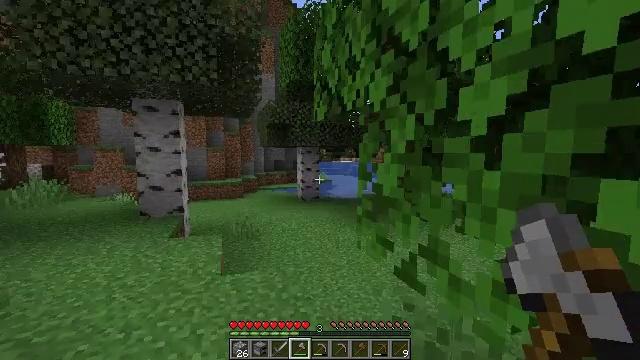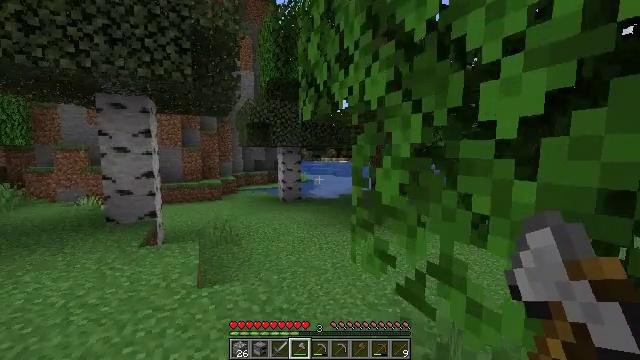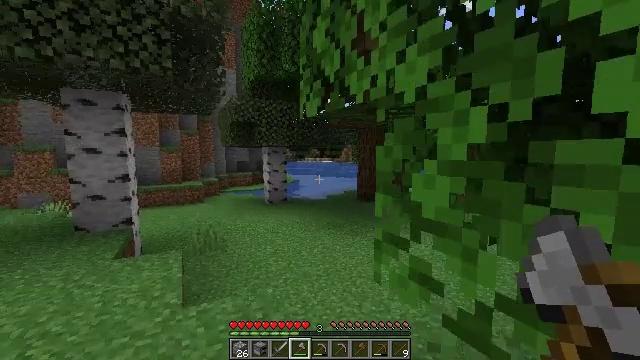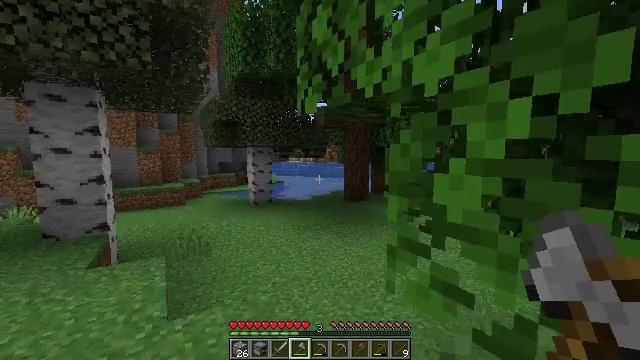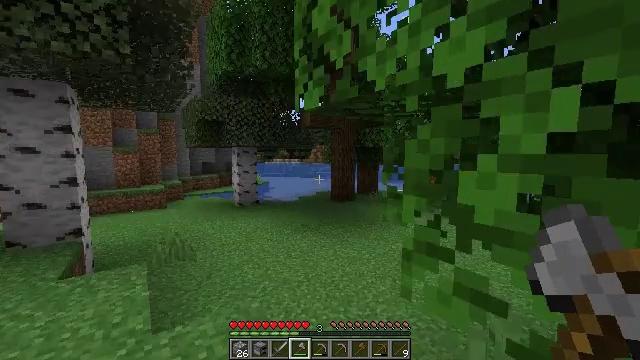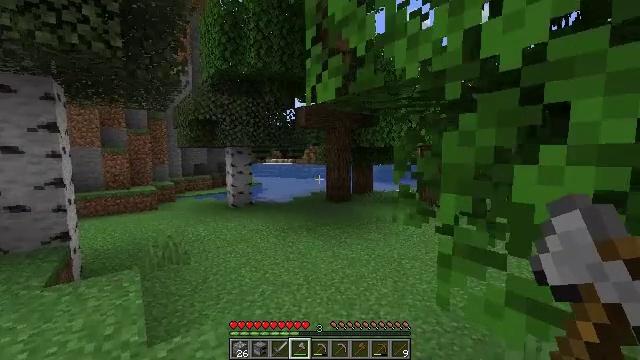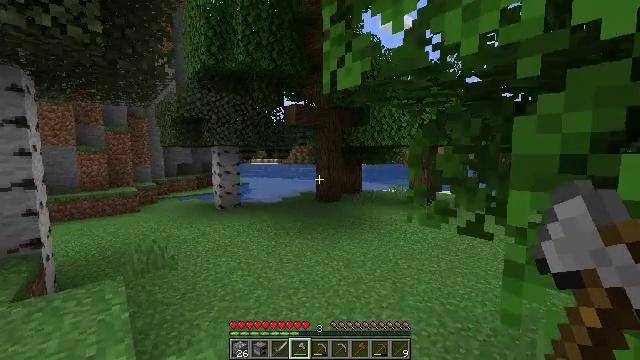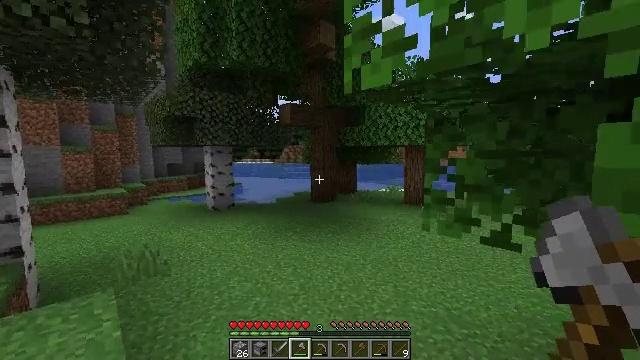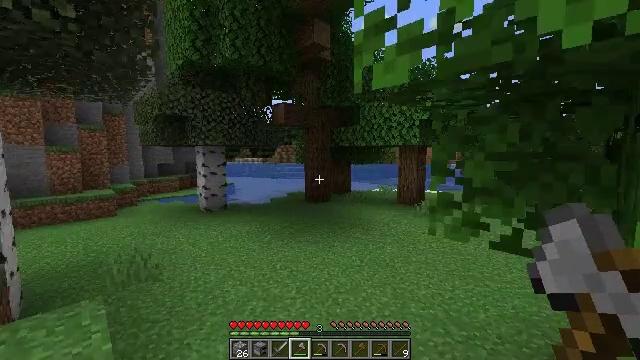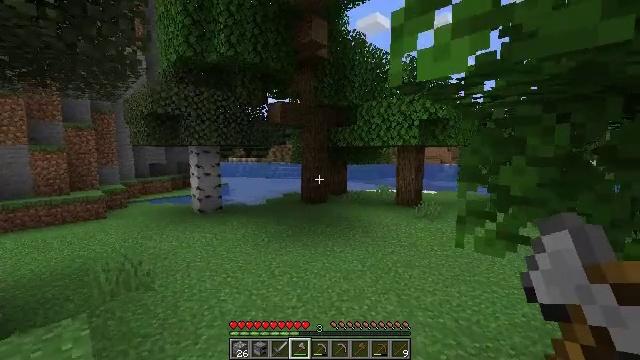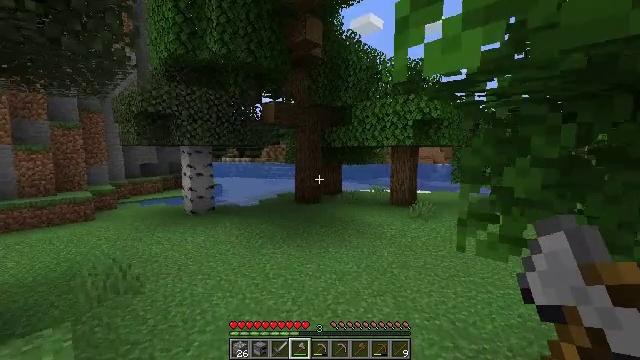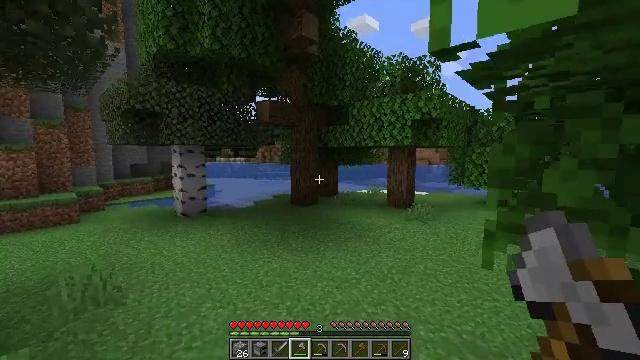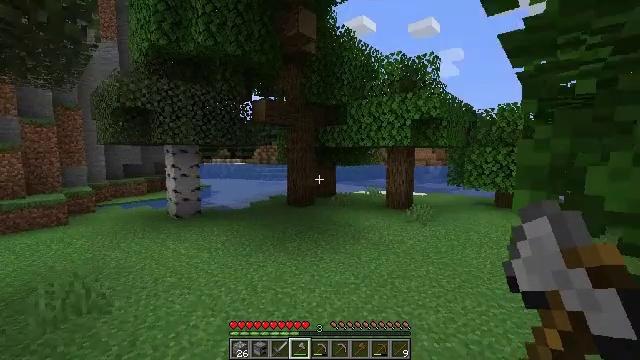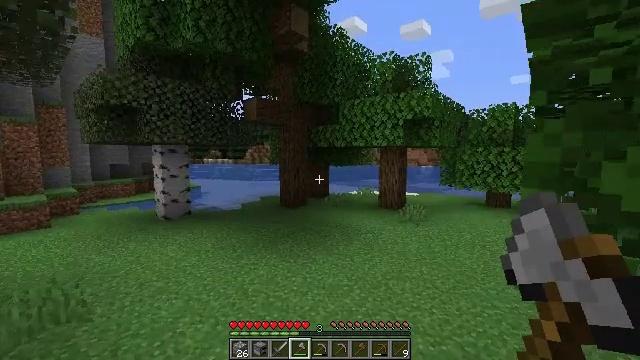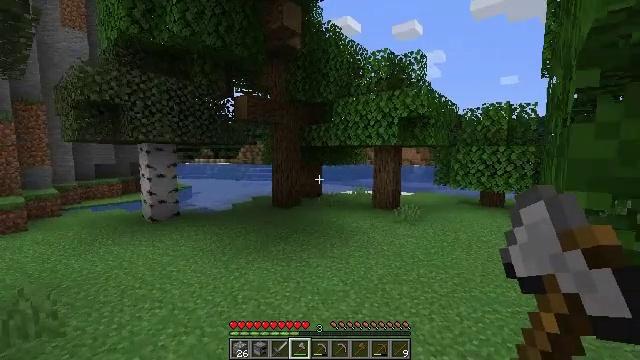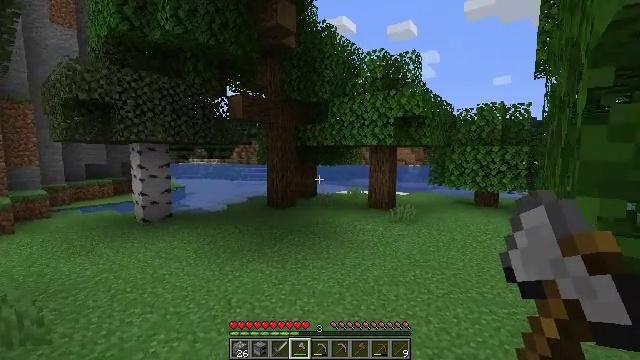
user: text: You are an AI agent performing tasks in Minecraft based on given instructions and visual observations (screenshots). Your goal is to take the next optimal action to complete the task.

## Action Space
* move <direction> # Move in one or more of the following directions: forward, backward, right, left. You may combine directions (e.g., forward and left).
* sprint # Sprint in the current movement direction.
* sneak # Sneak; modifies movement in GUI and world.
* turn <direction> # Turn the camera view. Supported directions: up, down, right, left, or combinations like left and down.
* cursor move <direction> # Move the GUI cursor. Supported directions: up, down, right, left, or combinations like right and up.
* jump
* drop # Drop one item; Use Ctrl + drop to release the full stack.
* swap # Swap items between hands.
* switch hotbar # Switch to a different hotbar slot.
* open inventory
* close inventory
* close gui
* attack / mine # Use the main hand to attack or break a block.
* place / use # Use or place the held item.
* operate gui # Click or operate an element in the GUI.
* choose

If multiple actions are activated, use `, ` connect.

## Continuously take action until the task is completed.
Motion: motion action
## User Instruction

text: Fish and kill the salmon.
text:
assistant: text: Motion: move forward and move left, turn right
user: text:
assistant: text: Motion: move forward and move left, turn right
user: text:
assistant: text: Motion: move forward and move left, turn right
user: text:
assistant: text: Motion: move forward and move left, turn right
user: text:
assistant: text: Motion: move forward and move left, turn right
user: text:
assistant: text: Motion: move forward and move left, turn right
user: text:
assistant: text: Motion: move forward and move left, turn right
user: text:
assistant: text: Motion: move forward and move left, turn right
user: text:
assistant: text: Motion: move forward, turn right
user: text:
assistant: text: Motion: move forward, turn right
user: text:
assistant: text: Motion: move forward, turn right
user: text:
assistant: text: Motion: move forward
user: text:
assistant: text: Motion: move forward, turn right
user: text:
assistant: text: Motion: move forward, turn right
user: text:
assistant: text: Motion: move forward, turn right
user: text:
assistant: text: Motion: move forward
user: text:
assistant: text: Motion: move forward, turn right
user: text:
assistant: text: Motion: move forward, turn right
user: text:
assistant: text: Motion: move forward, turn right
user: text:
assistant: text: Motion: move forward, turn right
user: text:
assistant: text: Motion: move forward, turn right
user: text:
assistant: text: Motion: move forward, turn right
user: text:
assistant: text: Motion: move forward, turn right
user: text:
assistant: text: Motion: move forward, turn right
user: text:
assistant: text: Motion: move forward, turn right
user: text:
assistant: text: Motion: move forward, turn right
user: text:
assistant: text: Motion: move forward, turn right
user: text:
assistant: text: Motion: move forward, turn right
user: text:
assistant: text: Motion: move forward and move left, turn right
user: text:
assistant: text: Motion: move forward and move left, turn right